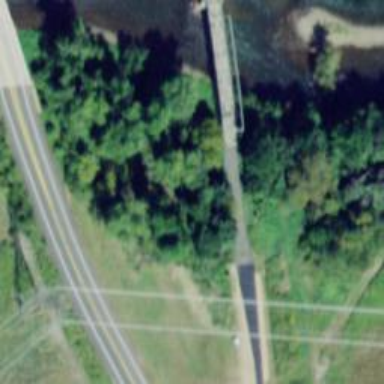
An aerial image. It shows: Footway on bridge.